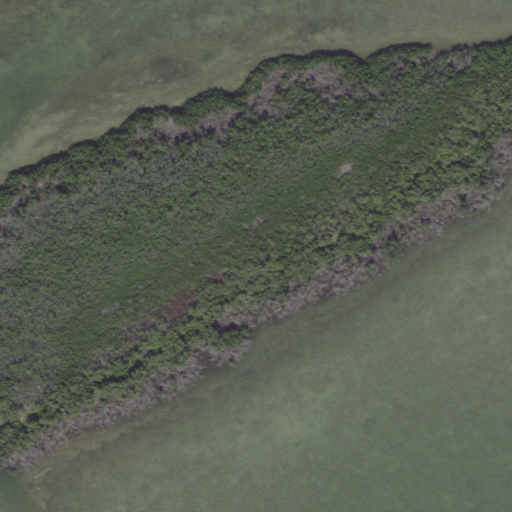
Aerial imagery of island in Florida named Deer Key containing open water, woody wetlands, and herbaceous wetlands